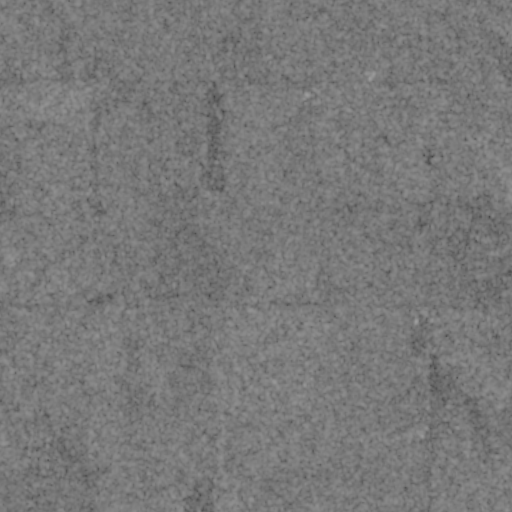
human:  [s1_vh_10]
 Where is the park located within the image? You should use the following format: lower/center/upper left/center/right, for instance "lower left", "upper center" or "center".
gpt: The park is located in the center left of the image.
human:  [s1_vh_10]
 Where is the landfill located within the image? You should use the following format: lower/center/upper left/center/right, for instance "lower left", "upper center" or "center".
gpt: There is no landfill in the image.

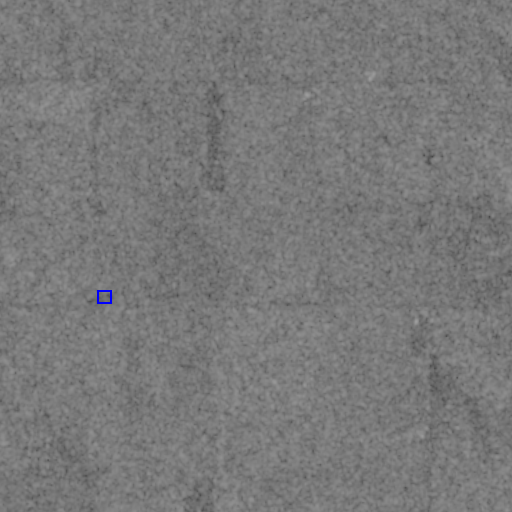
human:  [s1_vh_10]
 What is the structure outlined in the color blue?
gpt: The structure outlined in blue is a park.
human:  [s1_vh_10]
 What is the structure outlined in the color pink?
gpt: There is no pink outline.